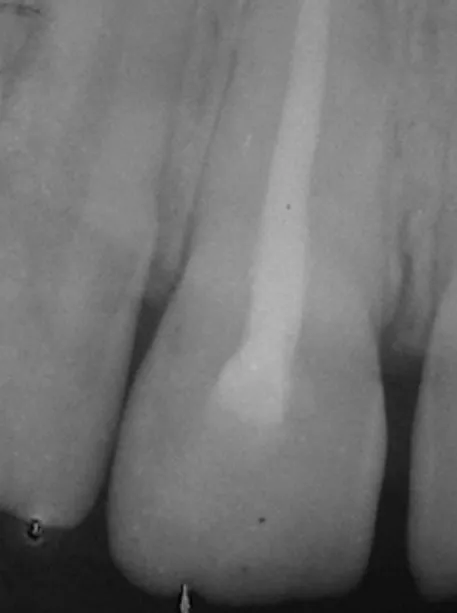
radiograph of maxillary incisors 2 years after injury.
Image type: radiology (x_ray)